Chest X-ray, PA view. Patient: 54 years old, sex M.
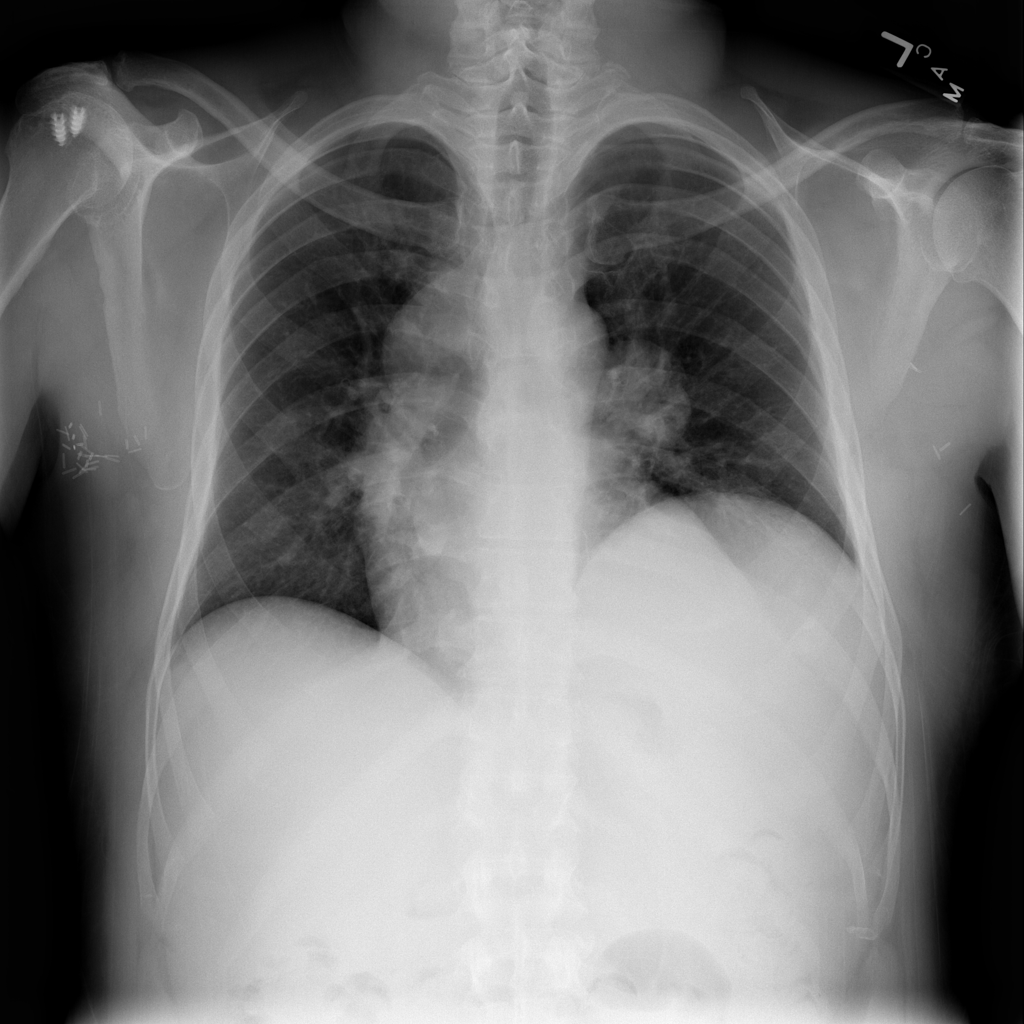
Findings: Effusion